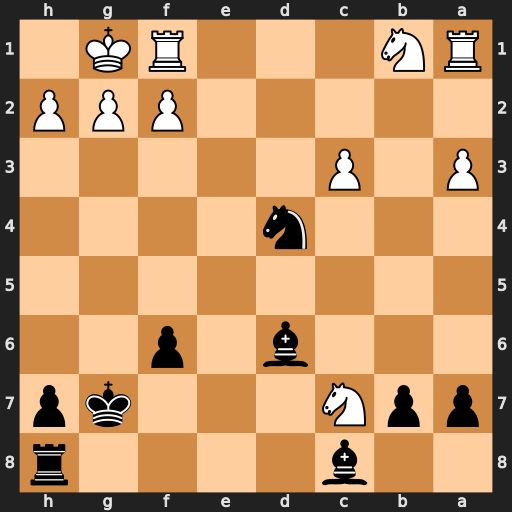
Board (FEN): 2b4r/ppN3kp/3b1p2/8/3n4/P1P5/5PPP/RN3RK1
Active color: b
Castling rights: -
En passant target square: -
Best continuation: Ne2+ Kh1 Bxc7